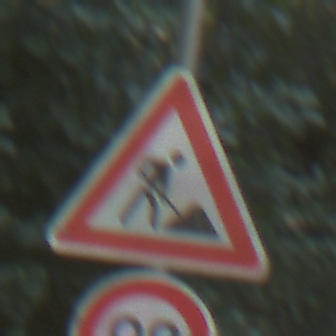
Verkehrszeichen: Arbeitsstelle
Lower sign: Geschwindigkeit90
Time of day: MorningAfternoon
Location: Outdoor (Nature)
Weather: Clear
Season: NotSpecified
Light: Natural